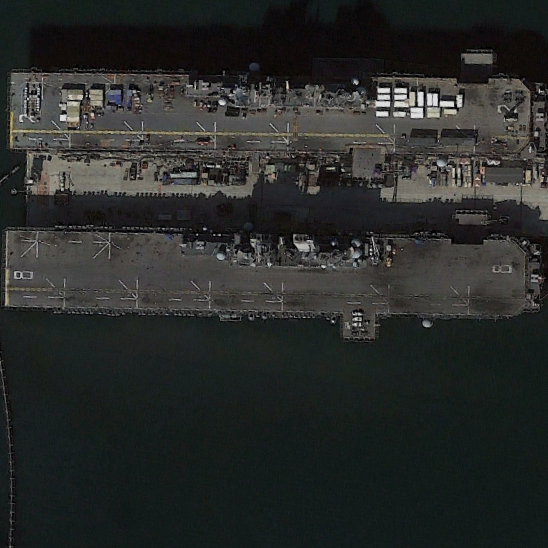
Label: assault